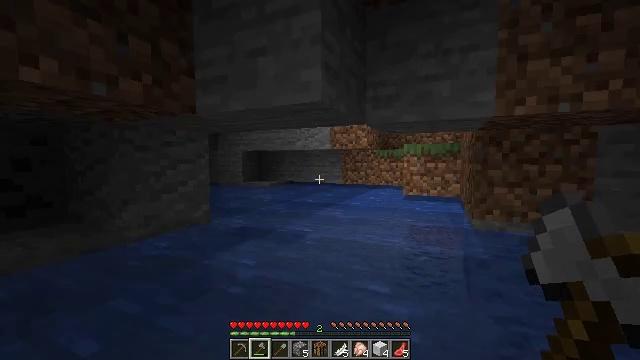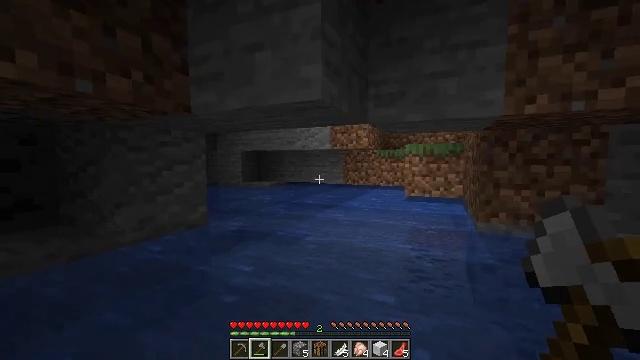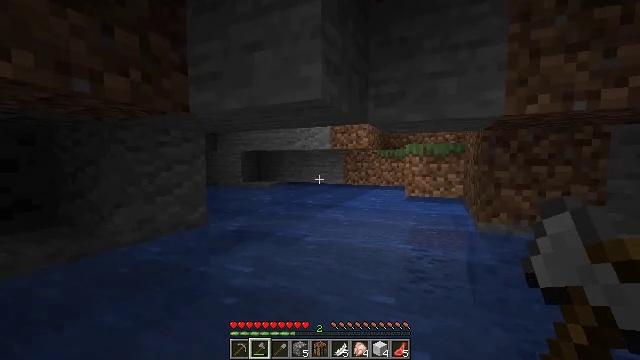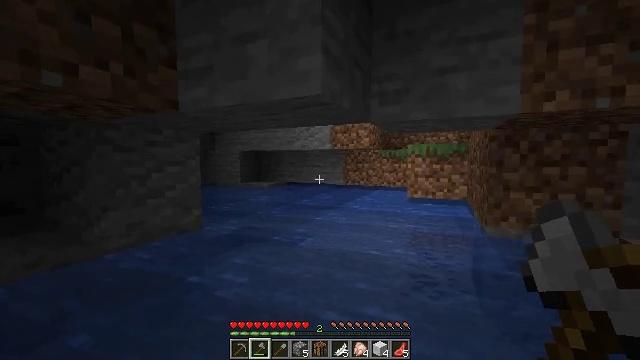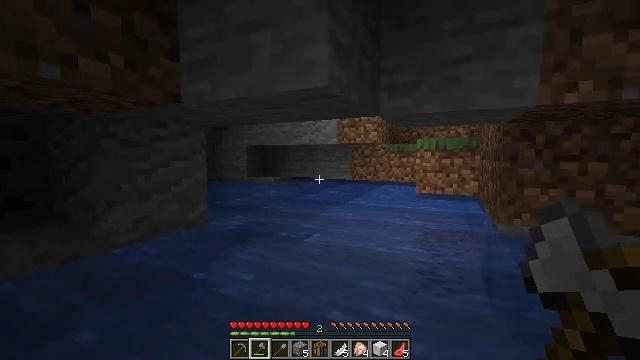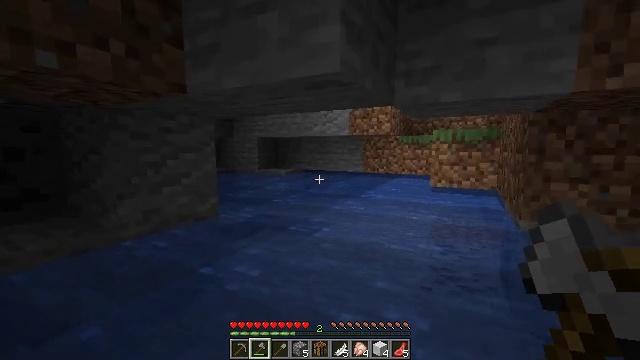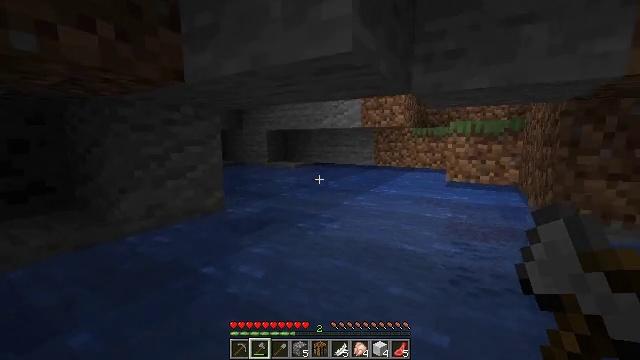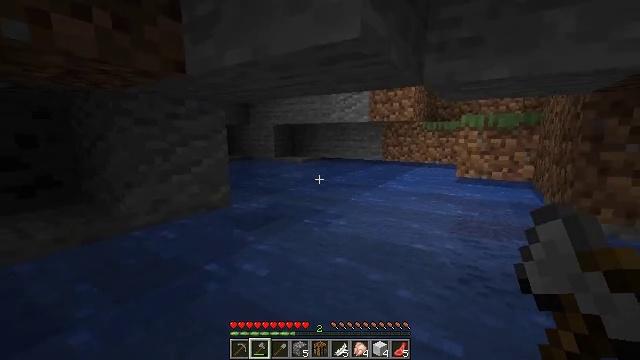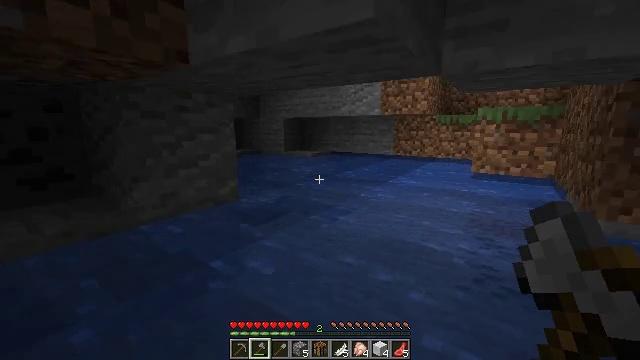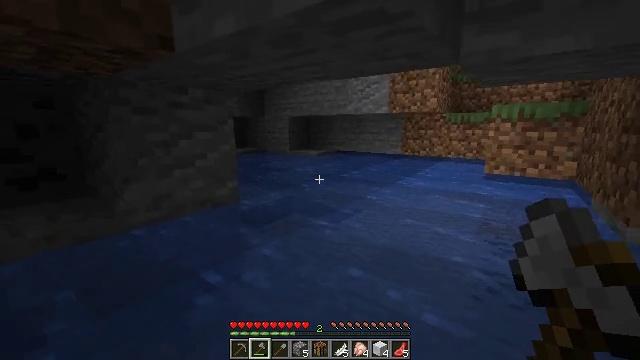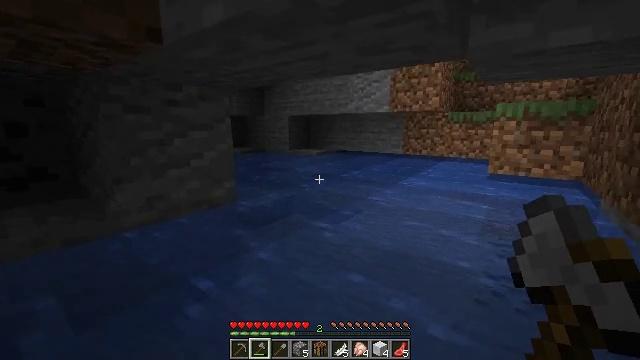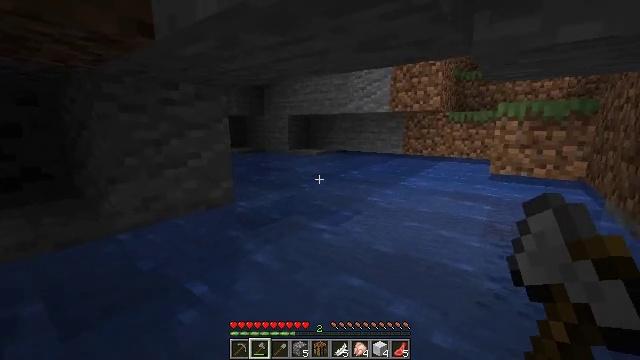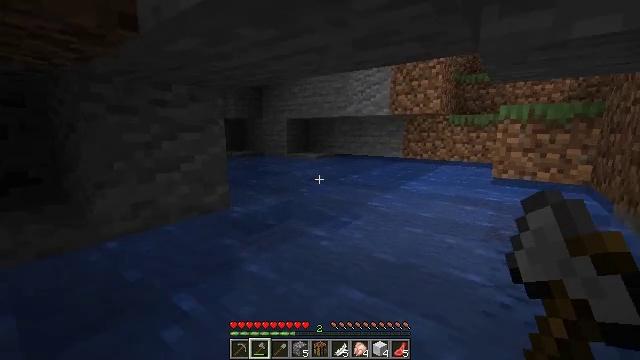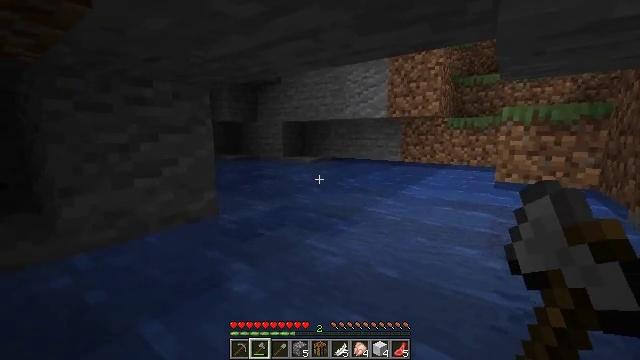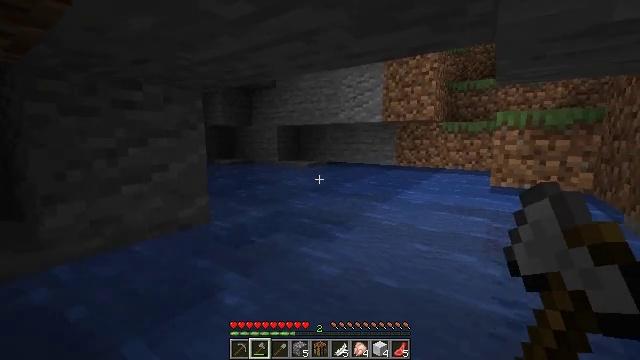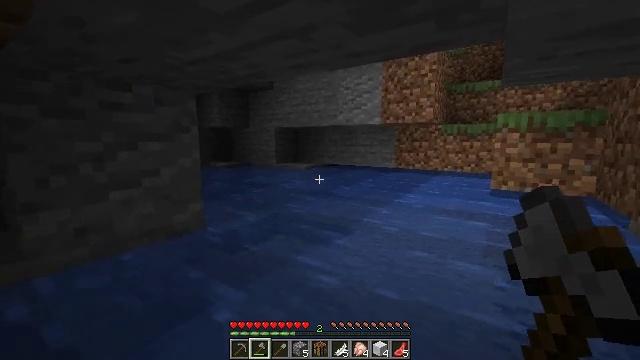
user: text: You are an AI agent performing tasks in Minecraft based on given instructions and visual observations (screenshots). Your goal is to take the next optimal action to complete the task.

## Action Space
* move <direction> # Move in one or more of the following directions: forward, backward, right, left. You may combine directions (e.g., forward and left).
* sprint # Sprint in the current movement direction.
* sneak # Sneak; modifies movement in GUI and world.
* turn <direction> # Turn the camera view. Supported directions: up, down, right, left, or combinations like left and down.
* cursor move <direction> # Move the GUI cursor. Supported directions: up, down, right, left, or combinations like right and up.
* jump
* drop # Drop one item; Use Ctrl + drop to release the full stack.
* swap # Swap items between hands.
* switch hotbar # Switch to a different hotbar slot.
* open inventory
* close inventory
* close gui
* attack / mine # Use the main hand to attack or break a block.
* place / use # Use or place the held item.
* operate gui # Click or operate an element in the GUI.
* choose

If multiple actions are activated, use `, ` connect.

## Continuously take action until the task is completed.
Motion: motion action
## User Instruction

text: Collect the grass block using a shovel.
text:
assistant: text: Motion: move forward
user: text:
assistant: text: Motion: move forward
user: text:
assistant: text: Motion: move forward
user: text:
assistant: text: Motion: move forward, turn left and down
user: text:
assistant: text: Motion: move forward, turn left and down
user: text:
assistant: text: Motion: move forward, turn left and down
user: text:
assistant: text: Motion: move forward, turn left and down
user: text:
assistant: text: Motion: move forward, turn left and down
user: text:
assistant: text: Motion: move forward, turn left
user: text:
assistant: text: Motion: move forward
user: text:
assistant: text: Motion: move forward
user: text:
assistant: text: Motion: move forward
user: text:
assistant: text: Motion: move forward
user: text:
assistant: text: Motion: move forward, turn right
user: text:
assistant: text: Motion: move forward
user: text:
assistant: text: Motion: move forward
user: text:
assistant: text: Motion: move forward
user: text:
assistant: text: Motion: move forward
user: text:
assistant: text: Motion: move forward
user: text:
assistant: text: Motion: move forward
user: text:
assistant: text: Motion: move forward
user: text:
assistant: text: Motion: move forward, turn right
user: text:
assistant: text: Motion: move forward, turn right and up
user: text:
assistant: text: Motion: move forward
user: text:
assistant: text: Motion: move forward
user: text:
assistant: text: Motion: move forward
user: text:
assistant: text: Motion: move forward, turn right
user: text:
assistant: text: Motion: move forward, turn right
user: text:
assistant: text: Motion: move forward, turn right
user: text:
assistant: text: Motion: move forward, turn right